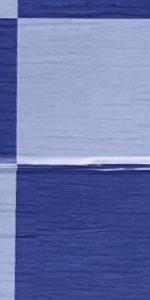
Label: Empty